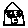
Label: house